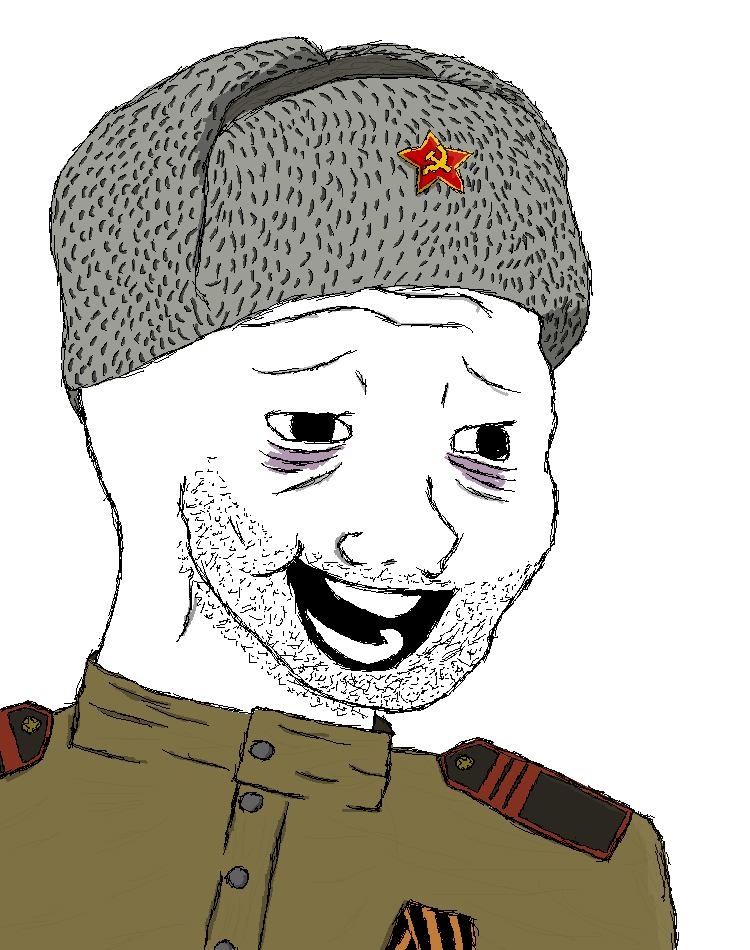
Label: 5_Bloomer